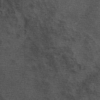
Label: not_dusty